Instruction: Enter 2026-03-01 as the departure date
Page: home
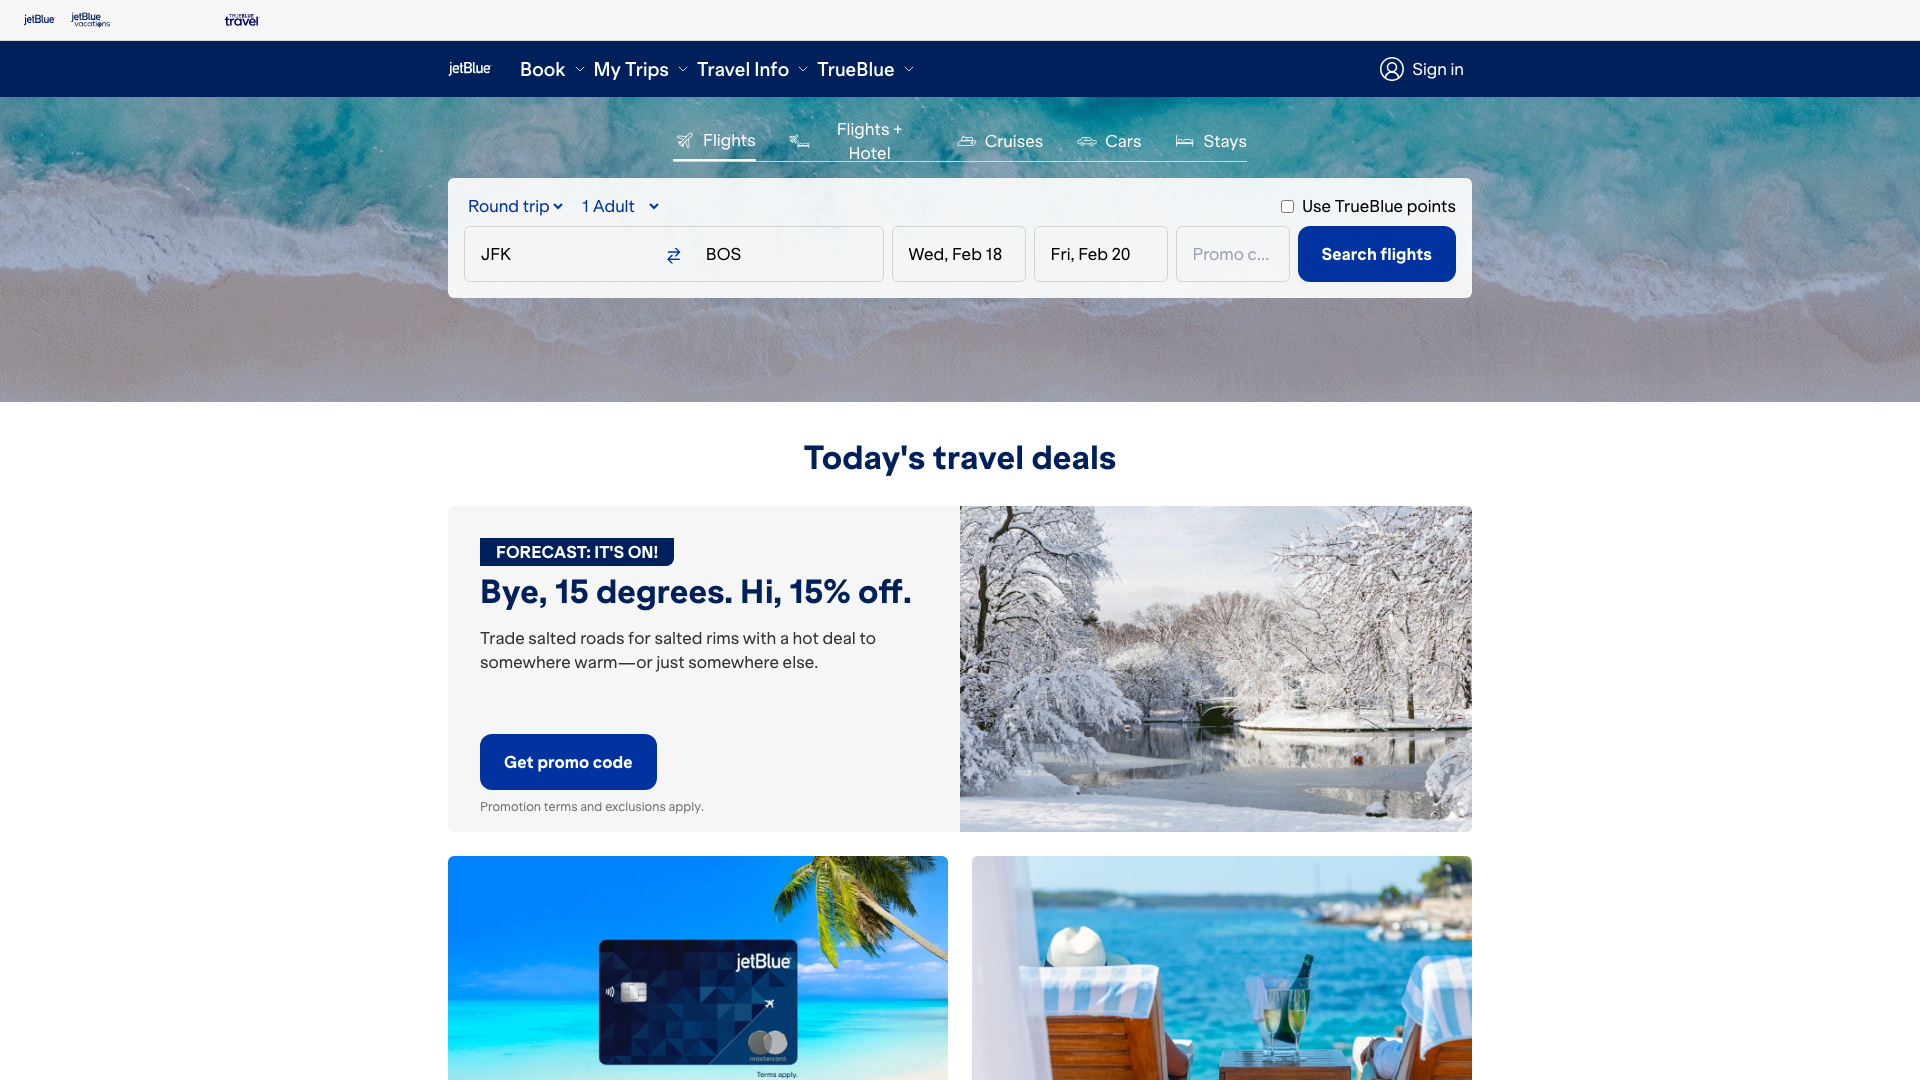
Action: type